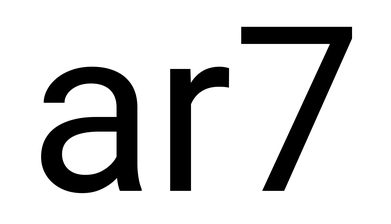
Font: Roboto_Regular